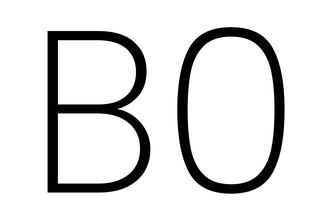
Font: Poppins-ExtraLight